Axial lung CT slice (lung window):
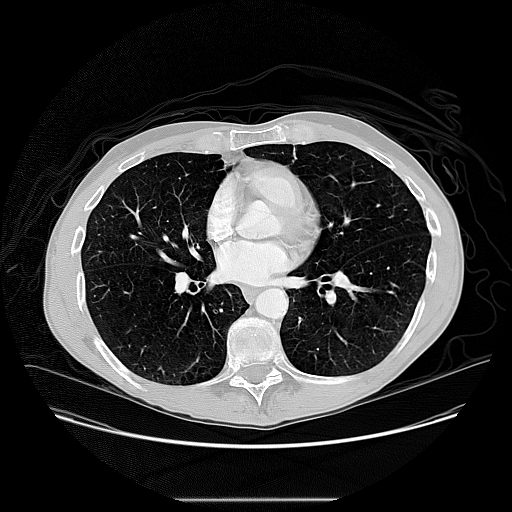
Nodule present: no